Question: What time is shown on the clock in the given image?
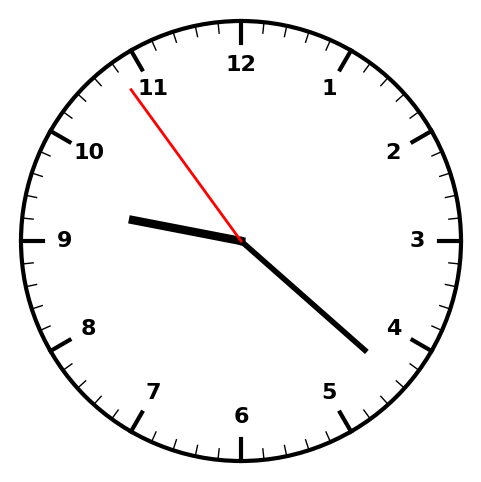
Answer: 09:21:54